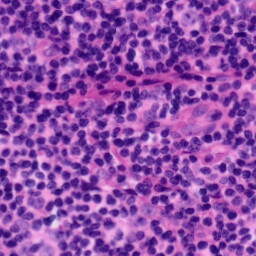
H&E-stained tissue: Tonsil